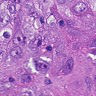
Metastatic tissue present: yes